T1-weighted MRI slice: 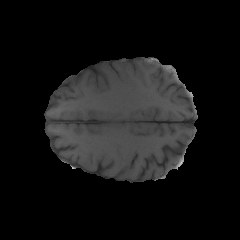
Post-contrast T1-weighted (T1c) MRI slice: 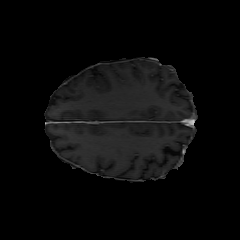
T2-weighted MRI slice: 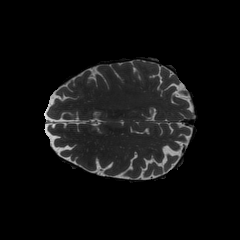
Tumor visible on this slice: no